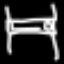
Label: bed